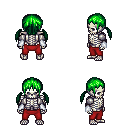
a pixel art fantasy rpg character, male body template, skeleton, steel arm armor, red pants, green twin-tailed hairstyle, white cloth bracers, four views (front, back, left, right), 2x2 character sprite sheet, small pixel art, hard edges, no anti-aliasing